Interaction volume radius: 5 \u00c5
Interaction volume height: 40 \u00c5
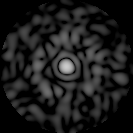
Disorder parameter: 0.823